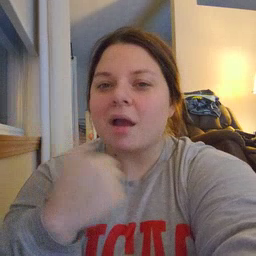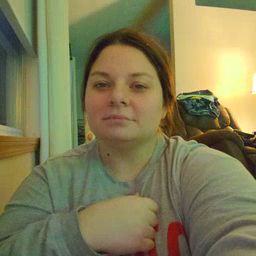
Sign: cry